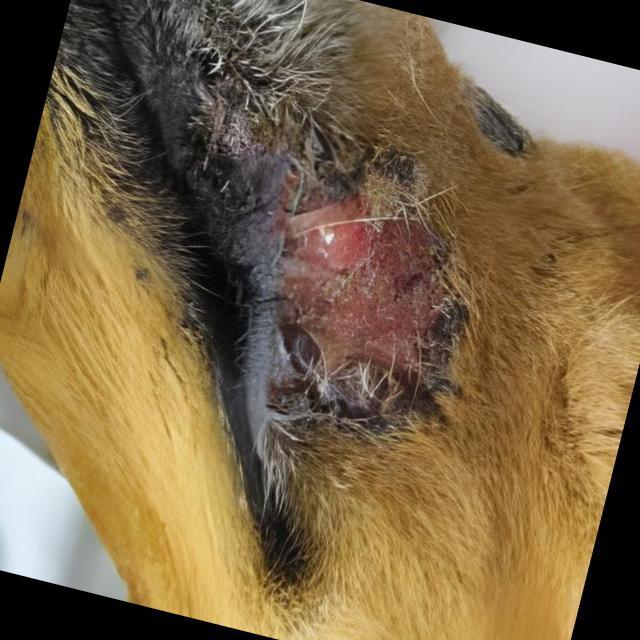
Canine dermatitis — inflammation of the skin presenting with erythema, pruritus, papules, and excoriation. May be allergic, contact, or atopic in origin.